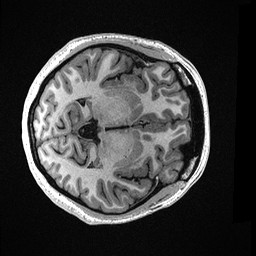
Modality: T1w
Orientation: axial
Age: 22
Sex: female
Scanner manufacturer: ge
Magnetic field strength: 3 T
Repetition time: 0.006952 s
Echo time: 0.00292 s